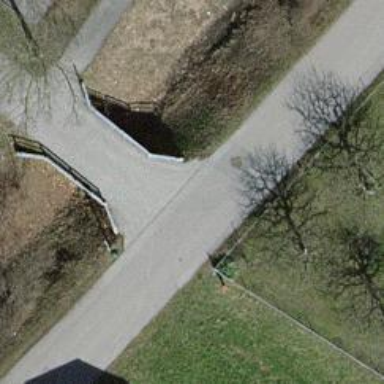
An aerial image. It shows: Paved driveway serving as service road.